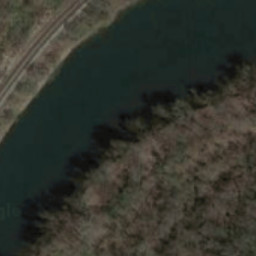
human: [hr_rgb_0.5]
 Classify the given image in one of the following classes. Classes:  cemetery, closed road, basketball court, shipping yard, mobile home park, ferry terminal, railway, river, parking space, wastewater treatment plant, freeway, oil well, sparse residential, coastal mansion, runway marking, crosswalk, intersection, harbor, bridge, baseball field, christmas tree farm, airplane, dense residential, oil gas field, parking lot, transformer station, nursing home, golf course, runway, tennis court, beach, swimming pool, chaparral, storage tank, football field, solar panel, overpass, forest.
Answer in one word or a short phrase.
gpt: river